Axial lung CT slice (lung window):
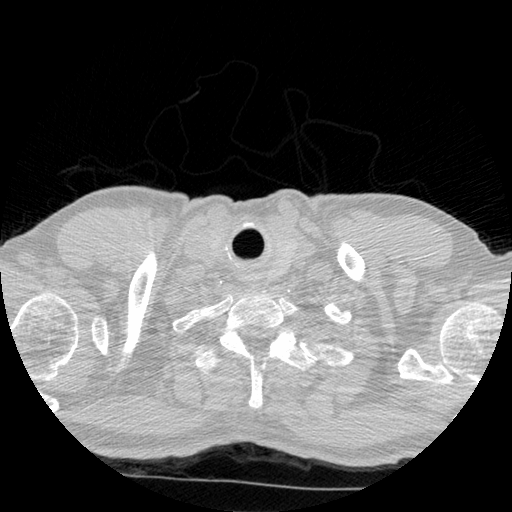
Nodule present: no